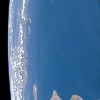
Label: water